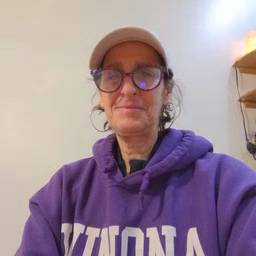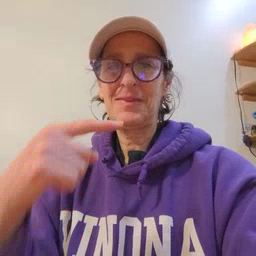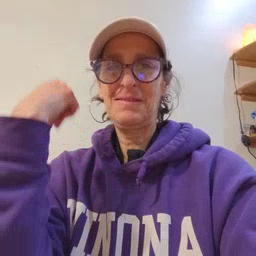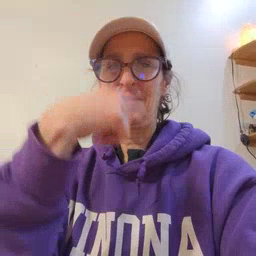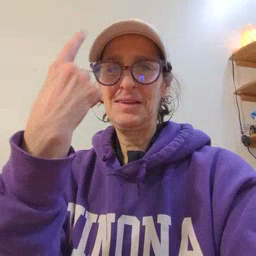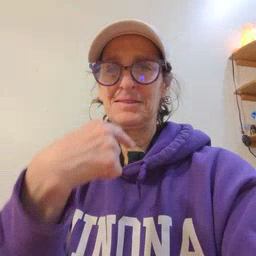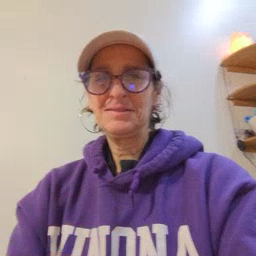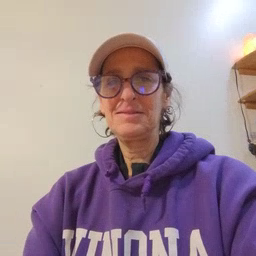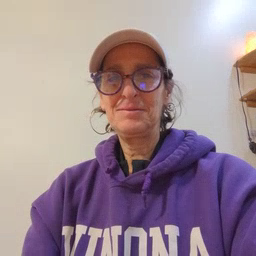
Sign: face